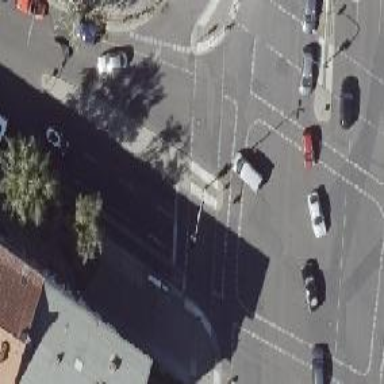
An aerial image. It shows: Crossing on the footway with traffic signals.